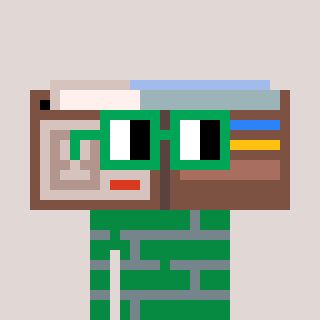
a pixel art character with square green glasses, a wallet-shaped head and a green-colored body on a warm background